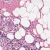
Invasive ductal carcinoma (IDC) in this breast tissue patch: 0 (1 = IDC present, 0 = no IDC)